Question: I am preparing a web app which allows user to design Identity cards.
I am using 'ng-drag-drop' 'https://www.npmjs.com/package/ng-drag-drop' for the same.
I wish to get co-ordinates of a 'div' box inside a bigger 'div' box.
As per the image, I want '(x,y)' with respect to 'outer div'
Things to achieve:
1. place inner div at specific position inside div
2. drag around -- fetch new co-ordinates
Problem : when I reposition the box programmatically and then move it around, the x,y values are coming negative -

HTML:
'''
<div class="card-boundary" #boundary>
<img width="1039" height="673" [ngStyle]="bgStyle" />
<div cdkDragLockAxis="elem.dragLock" (cdkDragEnded)="dragEnd($event)" (cdkDragStarted)="onElemClick(elem,$event)" cdkDragBoundary=".card-boundary" cdkDrag *ngFor="let elem of elemList" [ngClass]="{'example-box-selected':(selectedElem && elem.field == selectedElem.field)}"
(click)="onElemClick(elem,$event)" class="example-box" style="text-align: start" [ngStyle]="elem" #item>
{{elem.sample}}
</div>
</div>
'''
Typescript:
'''
dragEnd(event: CdkDragEnd) {
const transform = event.source.element.nativeElement.style.transform;
let regex = /translate3d\(\s?(?<x>[-]?\d*)px,\s?(?<y>[-]?\d*)px,\s?(?<z>[-]?\d*)px\)/;
var values = regex.exec(transform);
this.selectedElem.startX = +values[1];
this.selectedElem.startY = +values[2];
}
'''
CSS:
'''
.card-boundary {
width: 1039px;
height: 676px;
max-width: 100%;
position: relative;
background-color: #fff
}
.bg-boundary {
width: 1039px;
height: 676px;
max-width: 100%;
}
.example-box {
cursor: move;
position: relative;
z-index: 1;
}
.example-box-selected {
cursor: move;
background: #eee;
position: relative;
z-index: 1;
}
'''
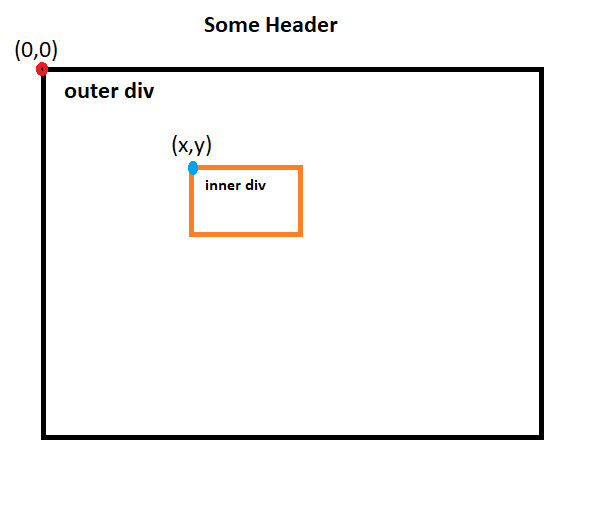
Answer: When the position of an element is changed using css transform, the values of transform indicate the 'position change' from its' 'original position'.
Also when an element is moved using transform, its' original position will never change, as the new position should always be calculated from 'original position + change in position'.
So if you can get the original position of the element, you can add the transform values to the original position values to get the current position.
The below code will give you the current position of the element with respect to its' offsetParent.
'''
dragEnd(event: CdkDragEnd) {
const element = event.source.element.nativeElement;
const transform = element.style.transform;
let regex = /translate3d\(\s?(?<x>[-]?\d*)px,\s?(?<y>[-]?\d*)px,\s?(?<z>[-]?\d*)px\)/;
var values = regex.exec(transform);
this.selectedElem.startX = element.offsetLeft + +values[1];
this.selectedElem.startY = element.offsetTop + +values[2];
}
'''
> 'offsetParent = 'closest positioned parent' || document.body'